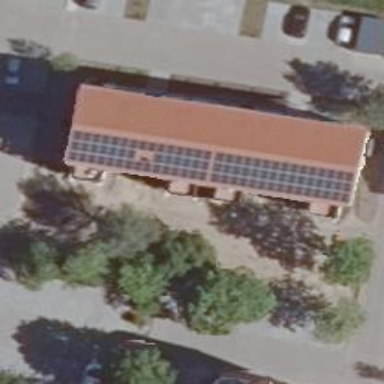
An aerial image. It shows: Gabled roof apartments building with solar power generator. The small installation generator is solar photovoltaic panel.